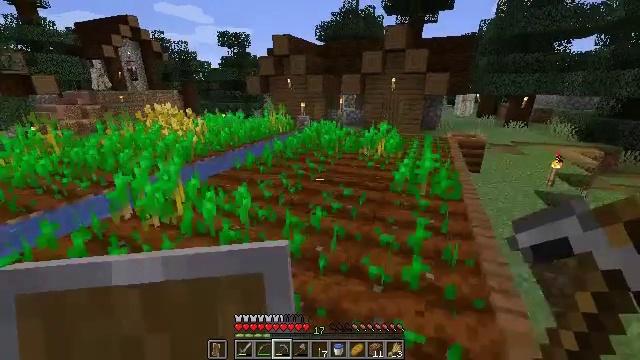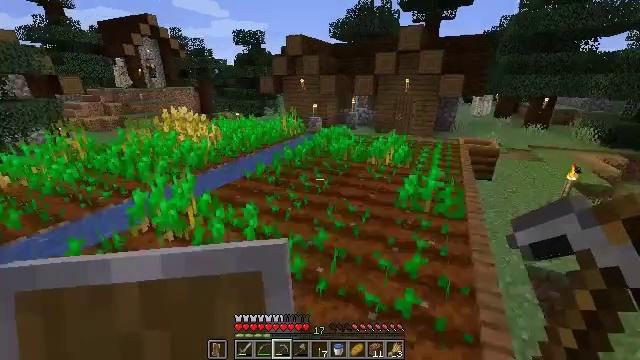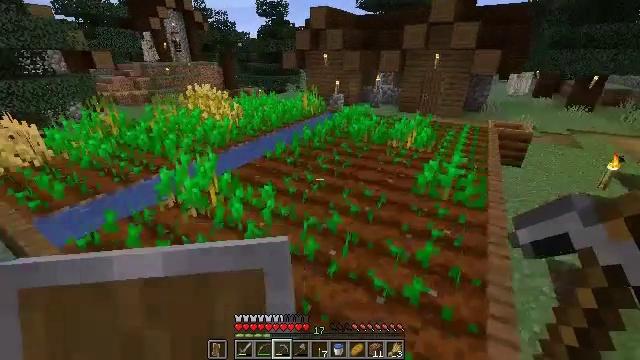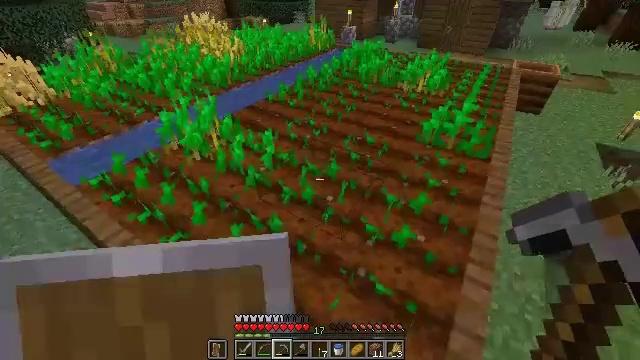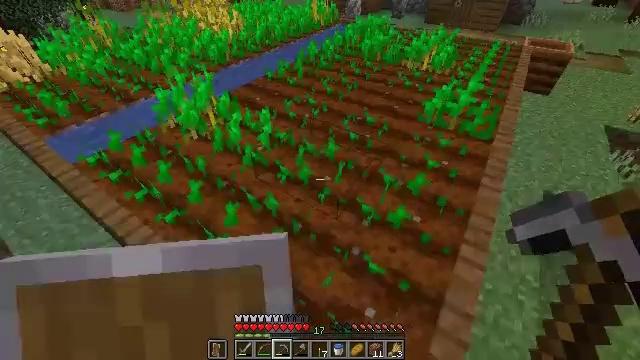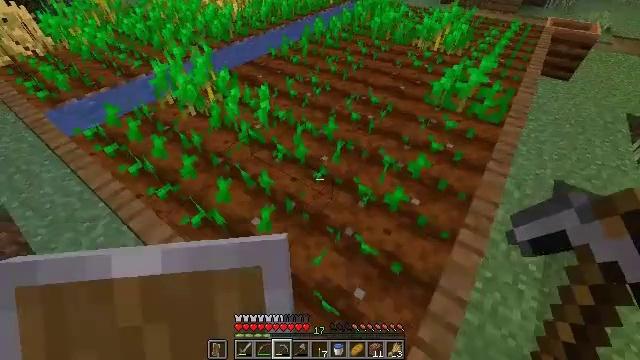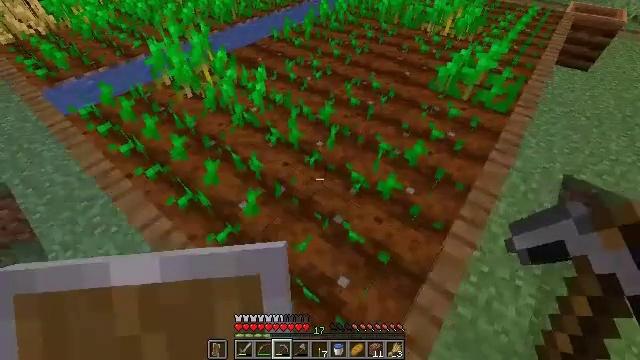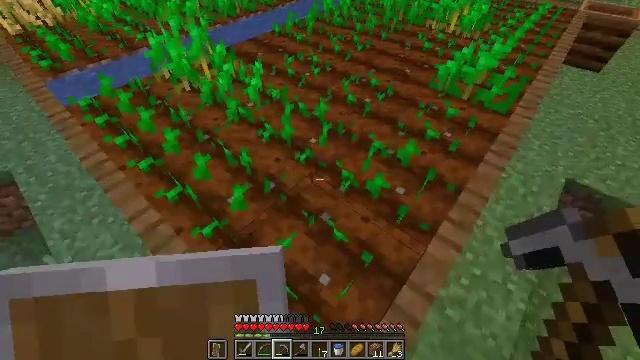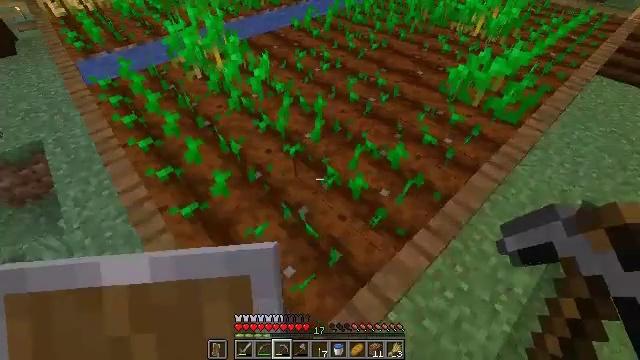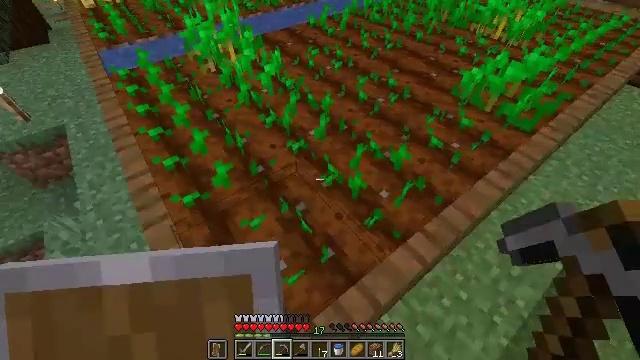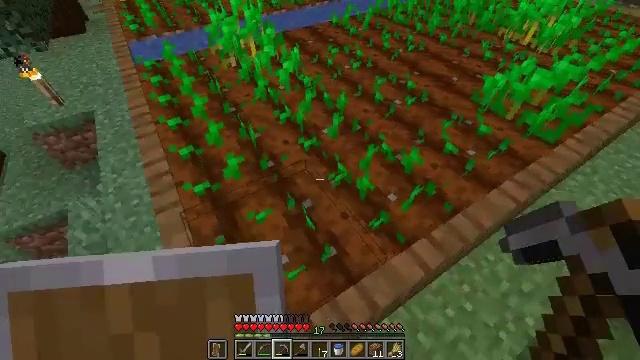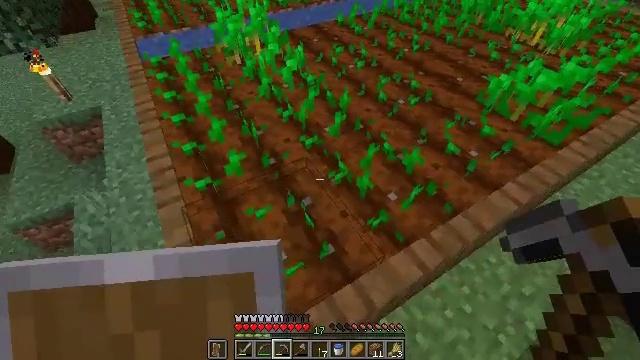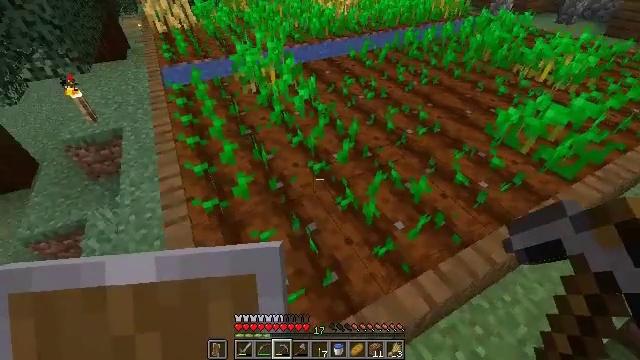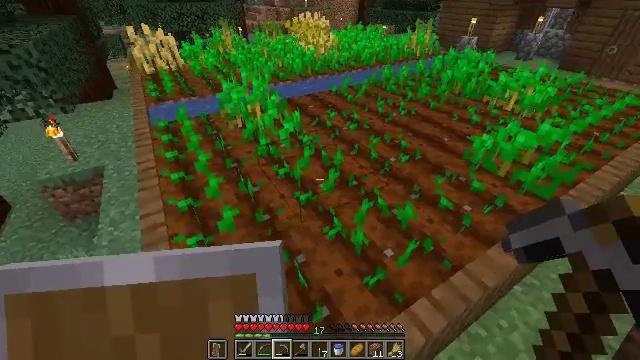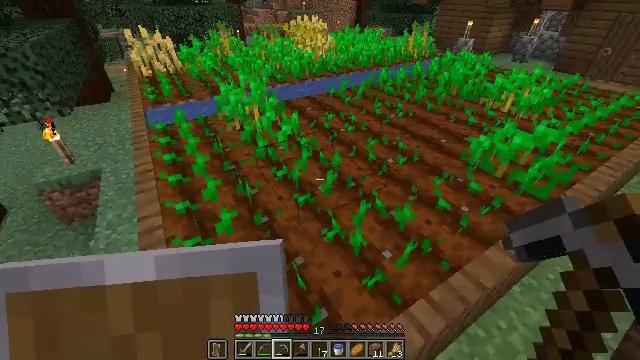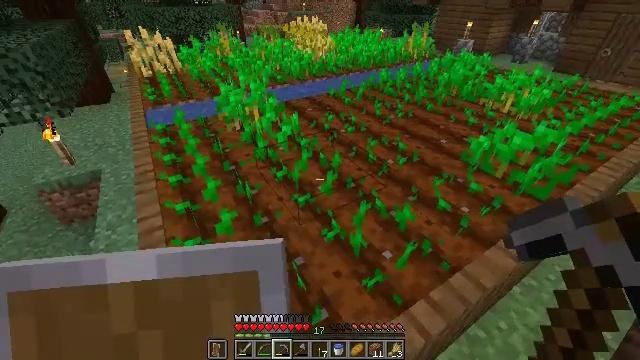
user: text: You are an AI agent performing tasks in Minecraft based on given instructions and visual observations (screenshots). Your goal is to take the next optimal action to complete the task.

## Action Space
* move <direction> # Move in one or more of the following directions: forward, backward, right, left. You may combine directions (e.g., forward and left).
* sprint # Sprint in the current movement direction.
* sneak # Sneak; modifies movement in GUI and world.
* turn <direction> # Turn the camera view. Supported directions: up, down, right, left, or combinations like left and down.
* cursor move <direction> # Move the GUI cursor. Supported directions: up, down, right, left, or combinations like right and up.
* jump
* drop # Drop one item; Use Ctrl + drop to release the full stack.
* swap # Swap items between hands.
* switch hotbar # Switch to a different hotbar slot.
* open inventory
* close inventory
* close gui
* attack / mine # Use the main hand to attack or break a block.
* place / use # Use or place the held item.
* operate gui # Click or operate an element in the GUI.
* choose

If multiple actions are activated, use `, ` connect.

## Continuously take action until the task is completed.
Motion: motion action
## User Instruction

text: Collect wheat crops.
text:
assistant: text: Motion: move forward and move right, turn left and down, jump
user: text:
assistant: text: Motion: move forward and move right, turn left and down
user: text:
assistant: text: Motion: move right, turn left and down
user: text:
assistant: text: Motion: move right, turn down
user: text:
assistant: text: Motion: move right, turn left and down
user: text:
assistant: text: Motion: move right, turn left and down
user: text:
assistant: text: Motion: move right, turn left
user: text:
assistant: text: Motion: move right, turn left
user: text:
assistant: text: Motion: turn left
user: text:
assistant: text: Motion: turn left
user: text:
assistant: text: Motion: turn left
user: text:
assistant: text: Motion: turn left and up
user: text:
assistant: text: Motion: turn right and up
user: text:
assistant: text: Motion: no_op
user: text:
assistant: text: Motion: no_op
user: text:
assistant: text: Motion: turn up
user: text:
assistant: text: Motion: no_op
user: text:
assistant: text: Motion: no_op
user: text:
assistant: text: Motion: no_op
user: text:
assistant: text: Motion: no_op
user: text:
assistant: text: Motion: no_op
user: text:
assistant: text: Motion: no_op
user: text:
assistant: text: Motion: turn right and up
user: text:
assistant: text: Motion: turn right and up
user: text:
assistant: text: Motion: turn right
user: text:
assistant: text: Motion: turn right
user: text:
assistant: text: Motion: turn right and up
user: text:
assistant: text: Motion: turn right and up
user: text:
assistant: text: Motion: turn right and up
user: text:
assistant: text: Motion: no_op